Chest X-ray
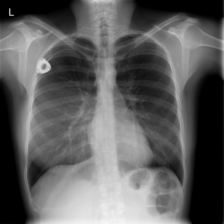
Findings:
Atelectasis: negative
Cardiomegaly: negative
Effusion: negative
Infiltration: positive
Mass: negative
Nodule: negative
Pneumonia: negative
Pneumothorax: negative
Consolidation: negative
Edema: negative
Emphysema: negative
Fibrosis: negative
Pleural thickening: negative
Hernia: negative